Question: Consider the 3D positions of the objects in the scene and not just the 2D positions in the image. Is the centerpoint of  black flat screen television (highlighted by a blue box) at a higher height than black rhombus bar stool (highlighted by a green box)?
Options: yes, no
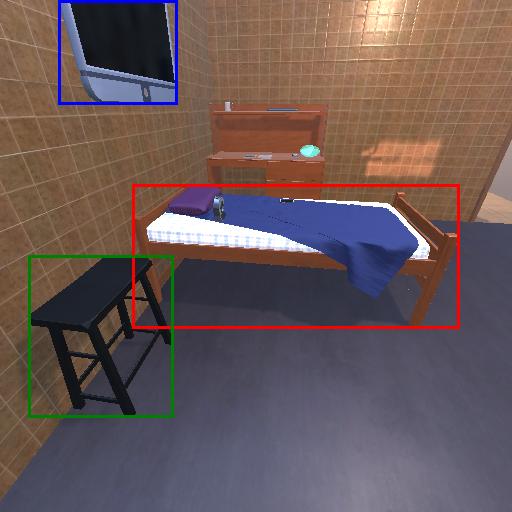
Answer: yes